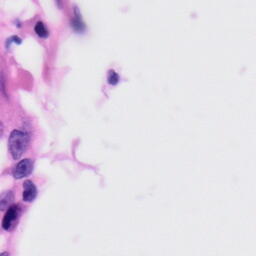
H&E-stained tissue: Skin